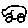
Label: car